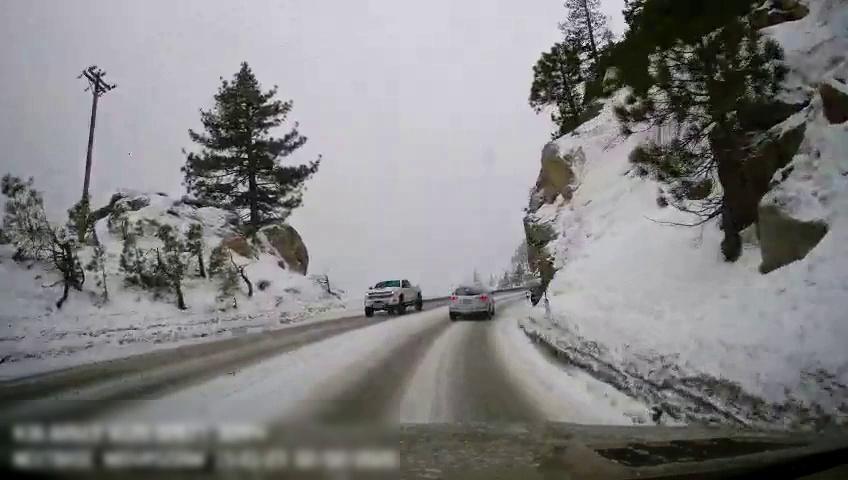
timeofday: Day
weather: Snowy
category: Drivable Space
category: Vehicles | SUV
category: Vehicles | Truck